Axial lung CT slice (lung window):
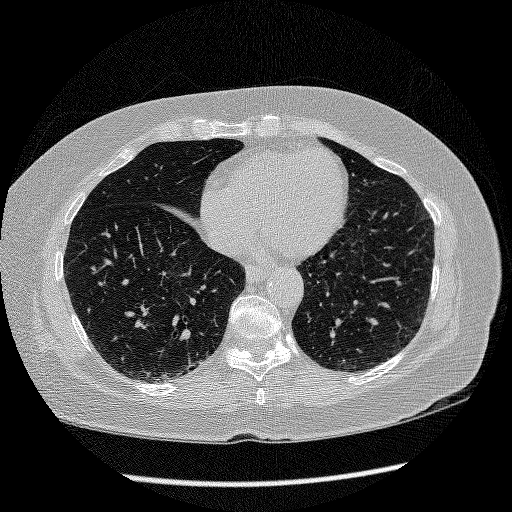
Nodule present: no